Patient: sex F, age 52
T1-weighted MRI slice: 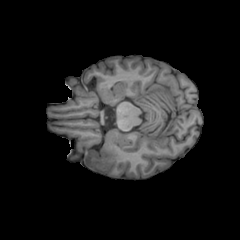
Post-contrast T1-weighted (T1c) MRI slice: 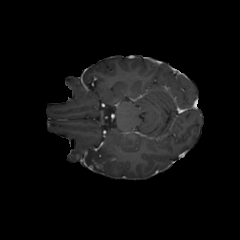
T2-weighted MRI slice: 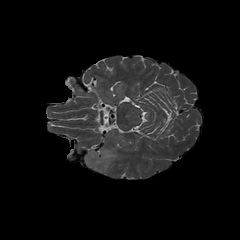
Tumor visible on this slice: yes
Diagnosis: Glioblastoma, IDH-wildtype
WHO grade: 4